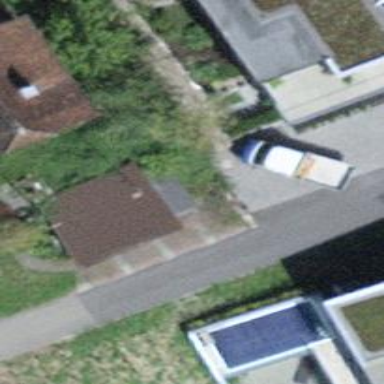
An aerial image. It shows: Garage building.